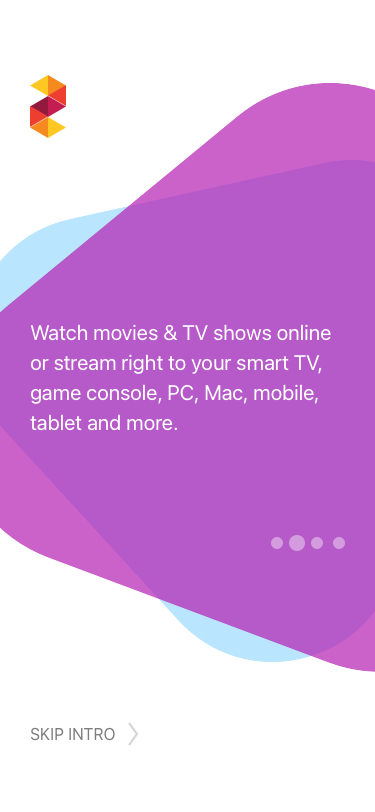
Text in this UI design:
Skip Intro
Watch movies & TV shows online or stream right to your smart TV, game console, PC, Mac, mobile, tablet and more.